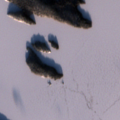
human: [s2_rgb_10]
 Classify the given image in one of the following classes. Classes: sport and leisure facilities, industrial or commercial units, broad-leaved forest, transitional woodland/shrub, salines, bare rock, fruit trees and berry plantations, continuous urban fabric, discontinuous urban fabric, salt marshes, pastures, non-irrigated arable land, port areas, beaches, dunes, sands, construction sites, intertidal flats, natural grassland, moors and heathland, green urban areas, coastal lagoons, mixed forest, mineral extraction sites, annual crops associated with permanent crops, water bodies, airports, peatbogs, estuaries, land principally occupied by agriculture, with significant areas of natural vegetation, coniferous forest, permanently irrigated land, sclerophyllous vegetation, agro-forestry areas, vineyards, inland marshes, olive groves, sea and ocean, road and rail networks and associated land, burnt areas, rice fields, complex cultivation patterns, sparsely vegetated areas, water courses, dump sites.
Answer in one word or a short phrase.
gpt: coniferous forest, water bodies